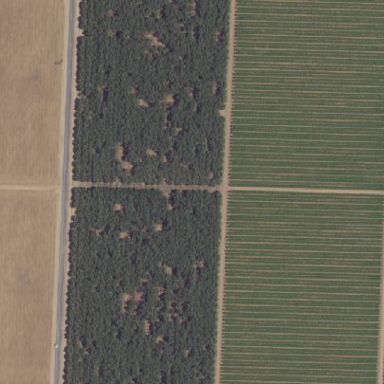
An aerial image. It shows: Orchard.